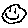
Label: smiley face